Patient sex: F
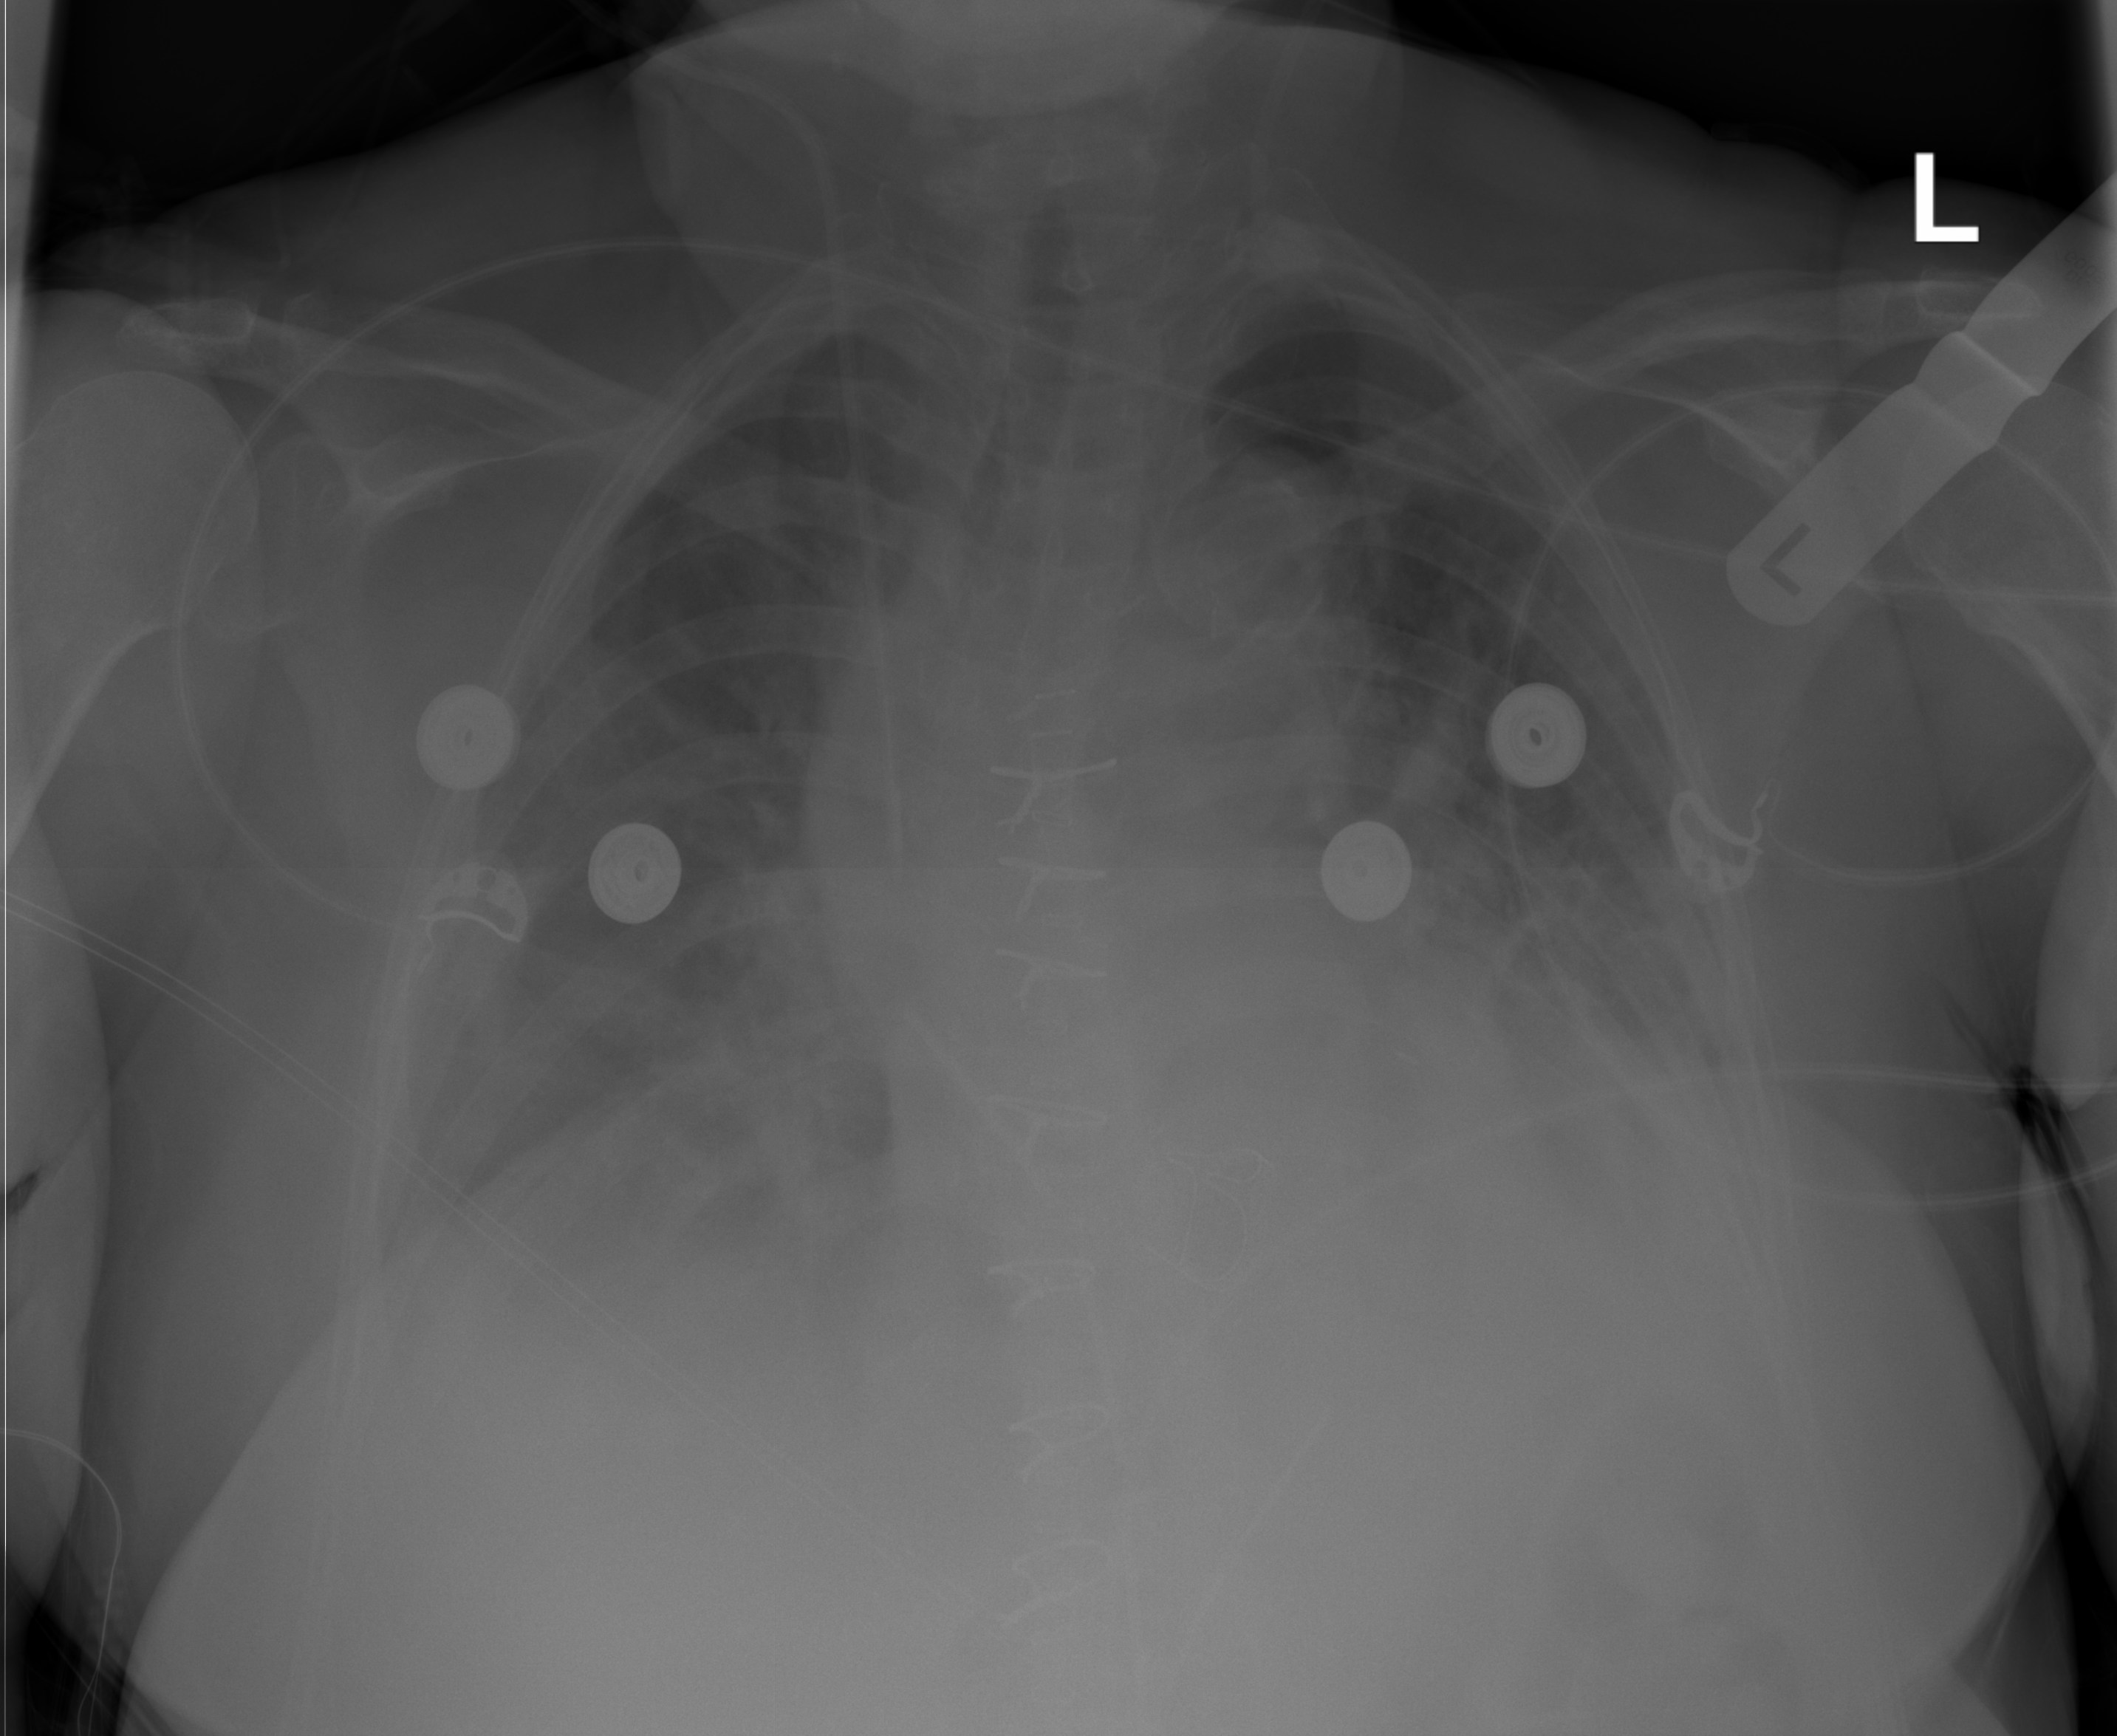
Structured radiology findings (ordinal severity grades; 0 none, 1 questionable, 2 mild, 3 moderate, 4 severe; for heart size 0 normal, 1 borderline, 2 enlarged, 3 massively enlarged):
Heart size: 2
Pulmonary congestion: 2
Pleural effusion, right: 3
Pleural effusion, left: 3
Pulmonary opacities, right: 0
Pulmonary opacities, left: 0
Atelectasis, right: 2
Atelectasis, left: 2